Question: I have a class that inherits a panel which I am adding a group box to. This group box contains for now a couple text boxes. I would like to have the text boxes centered horizontally and vertically within the group box by using the AutoSize property of the group box and the Padding property of the group box. Here is my attempt:
'''
Imports System.Drawing
Public Class pnlItemMstr_A_OSI
Inherits Panel
Public Sub New(ByRef ItemMstr_DS As DataSet, ByVal padding As Integer)
MyBase.New()
Dim drItemMstr As DataRow = ItemMstr_DS.Tables(0)(0)
Dim txtHeight As Integer = 26
' article numbers
Dim grpArtNum As New GroupBox
Dim txtARTC_NUM_DOM_C As New TextBox
Dim txtARTC_NUM_CAN_C As New TextBox
With txtARTC_NUM_DOM_C
.Text = drItemMstr("ARTC_NUM_DOM_C").ToString
.Size = New Size(200, txtHeight)
.Location = New Point(0, 0)
End With
With txtARTC_NUM_CAN_C
.Text = drItemMstr("ARTC_NUM_CAN_C").ToString
.Size = New Size(200, txtHeight)
.Location = New Point(0, txtHeight)
End With
With grpArtNum
grpArtNum.Text = "Article Number"
grpArtNum.Padding = New Padding(padding)
grpArtNum.Controls.Add(txtARTC_NUM_DOM_C)
grpArtNum.Controls.Add(txtARTC_NUM_CAN_C)
End With
Me.Controls.Add(grpArtNum)
End Sub
End Class
'''
What I am ending up with is ugly and not what I would expect to happen, notice how the group box text is cut off:

It seems the padding is not being applied properly, but I am sure I am just doing something wrong.
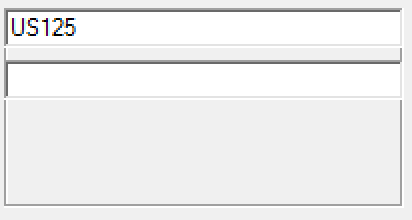
Answer: The Padding property is used primarily for Dock Styled child controls, so try adding a dock filled panel into your GroupBox to contain those TextBoxes:
'''
With grpArtNum
grpArtNum.Text = "Article Number"
grpArtNum.Padding = New Padding(padding)
Dim innerPanel As New Panel With {.Dock = DockStyle.Fill}
innerPanel.Controls.Add(txtARTC_NUM_DOM_C)
innerPanel.Controls.Add(txtARTC_NUM_CAN_C)
grpArtNum.Controls.Add(innerPanel)
End With
'''